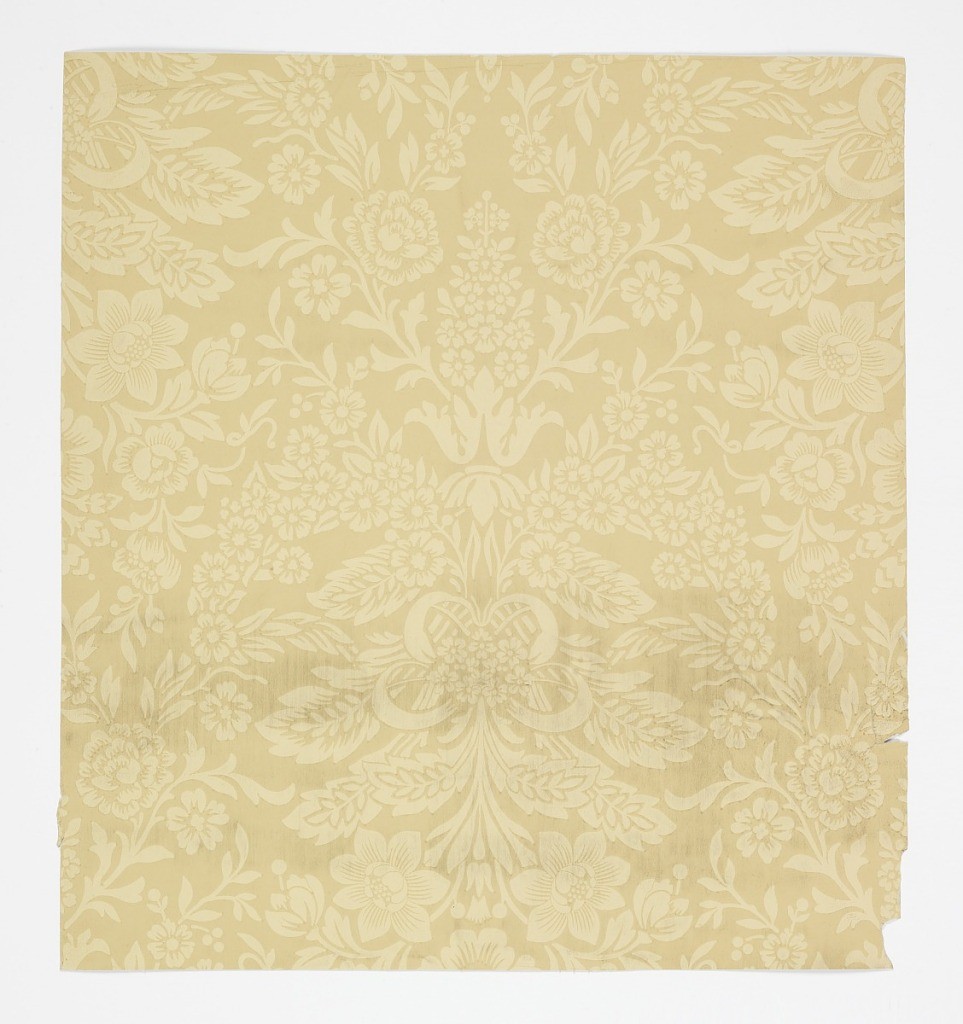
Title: Sidewall
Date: ca. 1880
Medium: Machine-printed on paper
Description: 1970-26-4-cdd: Aesthetic or Anglo-Japanesque pattern with overlap...;     1970-26-4-co: Regular symmetrical pattern vaguely reminiscent of...